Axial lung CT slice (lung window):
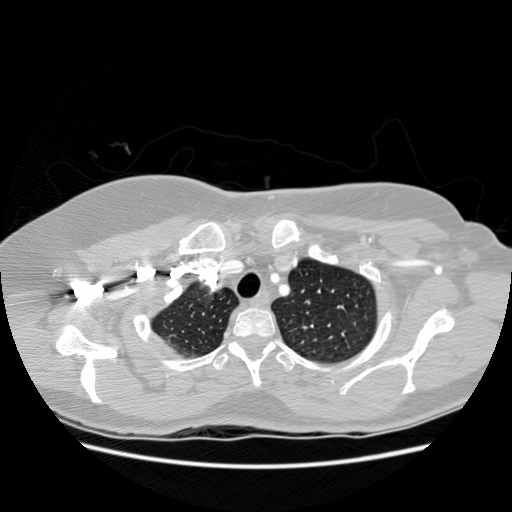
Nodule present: no